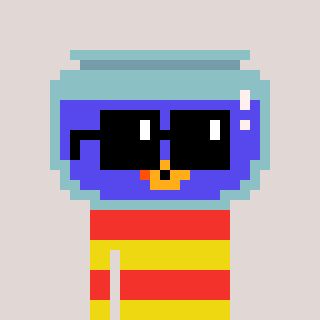
a pixel art character with square black sunglasses, a goldfish-shaped head and a yellow-colored body on a warm background